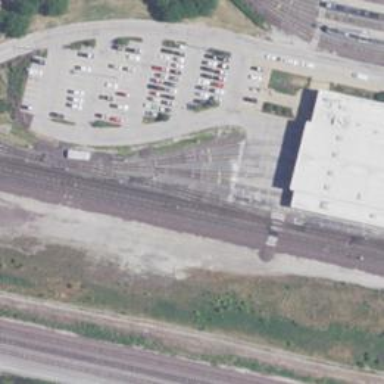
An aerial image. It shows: Light rail yard with electrified contact lines.